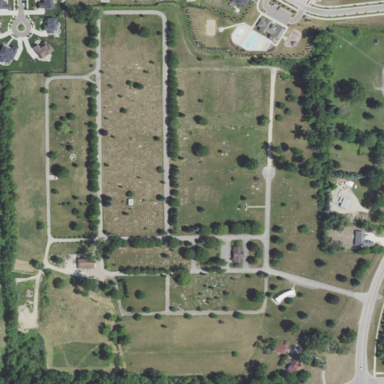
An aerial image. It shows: Cemetery.